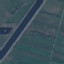
Land use / land cover class: River